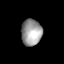
Tissue: lung
Cell type: Epithelial cells
Senescence score: 0.2389
Nuclear area (px): 526
Mean DAPI intensity: 156.586